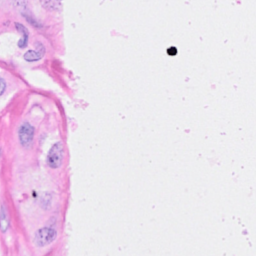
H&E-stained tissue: Breast